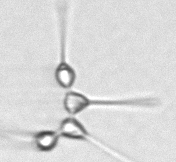
Label: Asterionellopsis_glacialis